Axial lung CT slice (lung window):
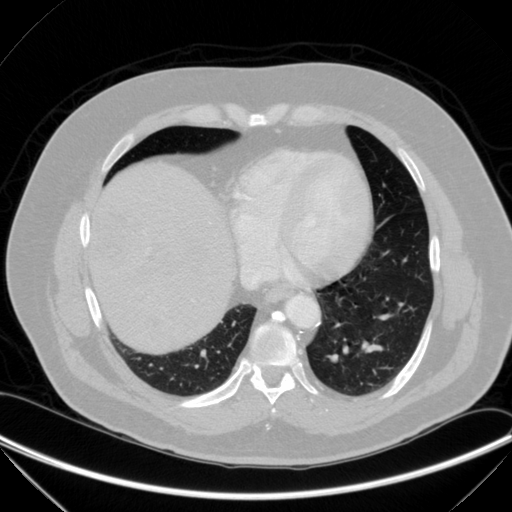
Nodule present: no